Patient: sex M, age 58
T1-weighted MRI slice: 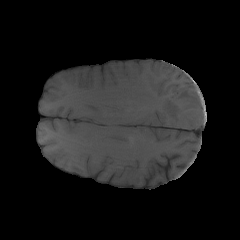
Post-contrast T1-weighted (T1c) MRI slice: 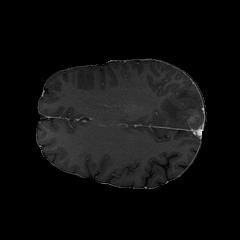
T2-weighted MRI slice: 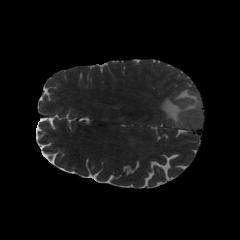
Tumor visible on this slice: yes
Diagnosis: Glioblastoma, IDH-wildtype
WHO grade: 4